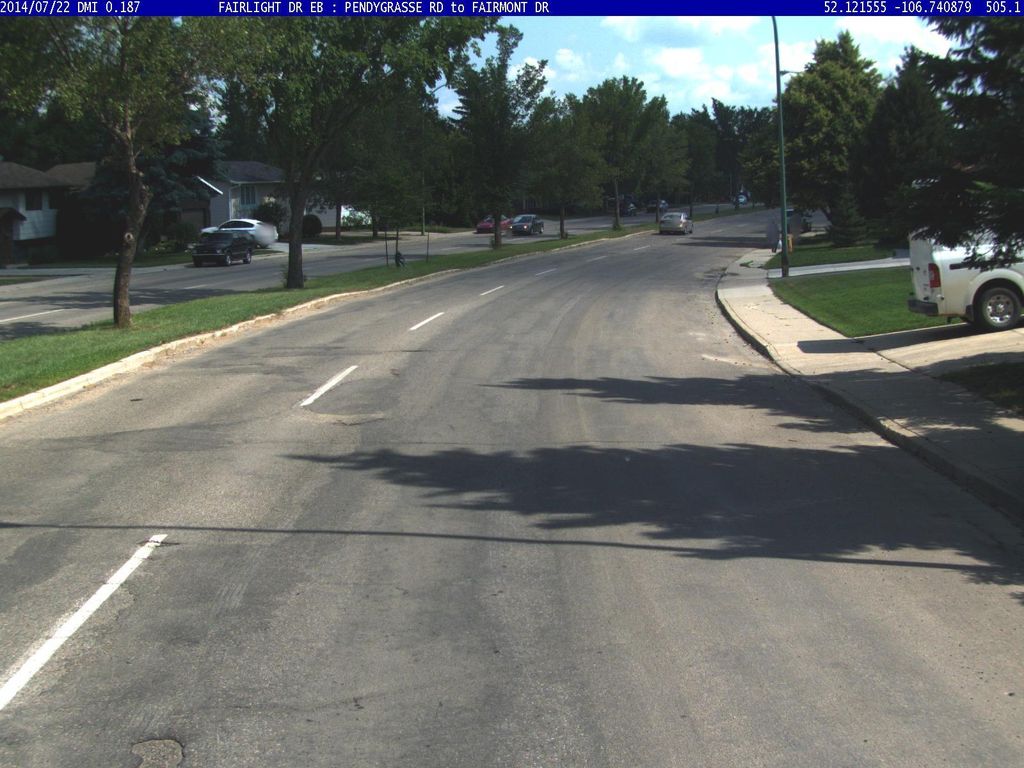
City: saskatoon